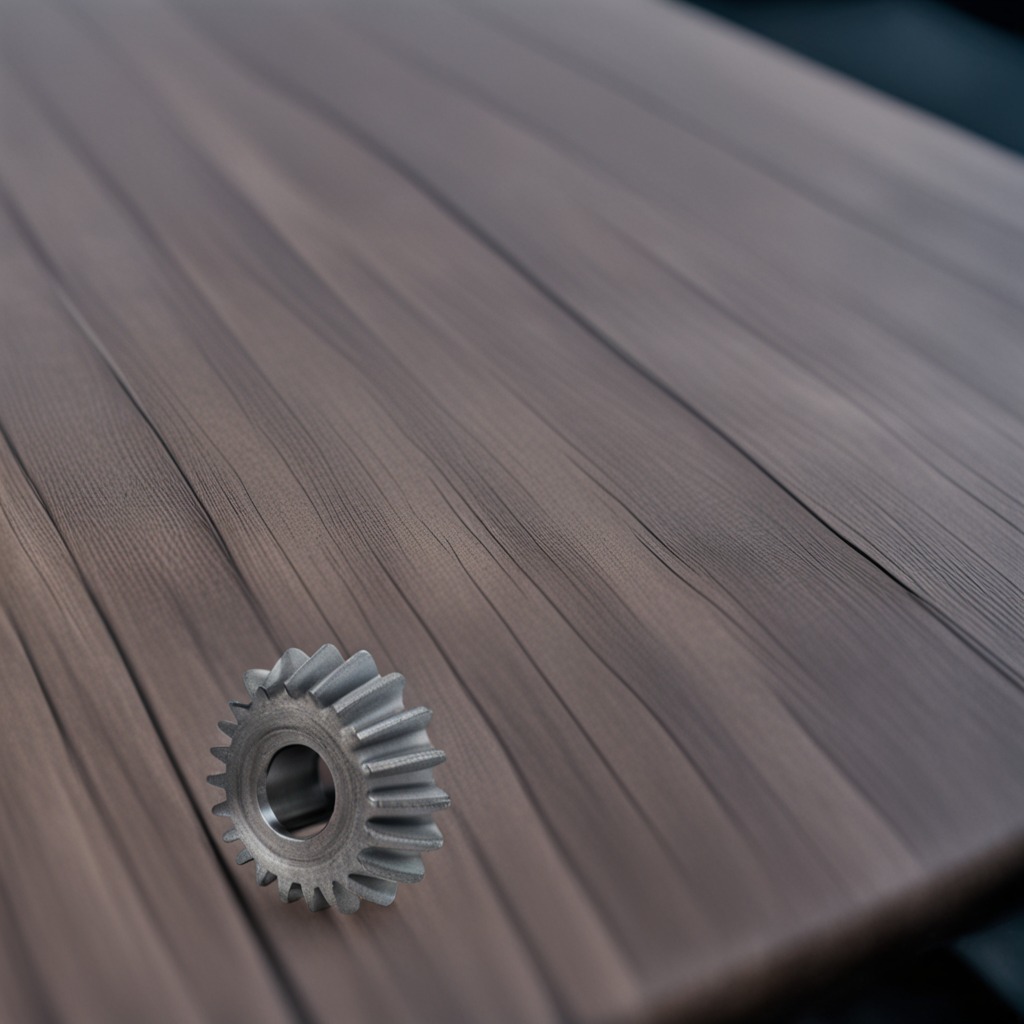
A steel gear with teeth is lying on the old table with faint burn marks in a small garage at twilight.